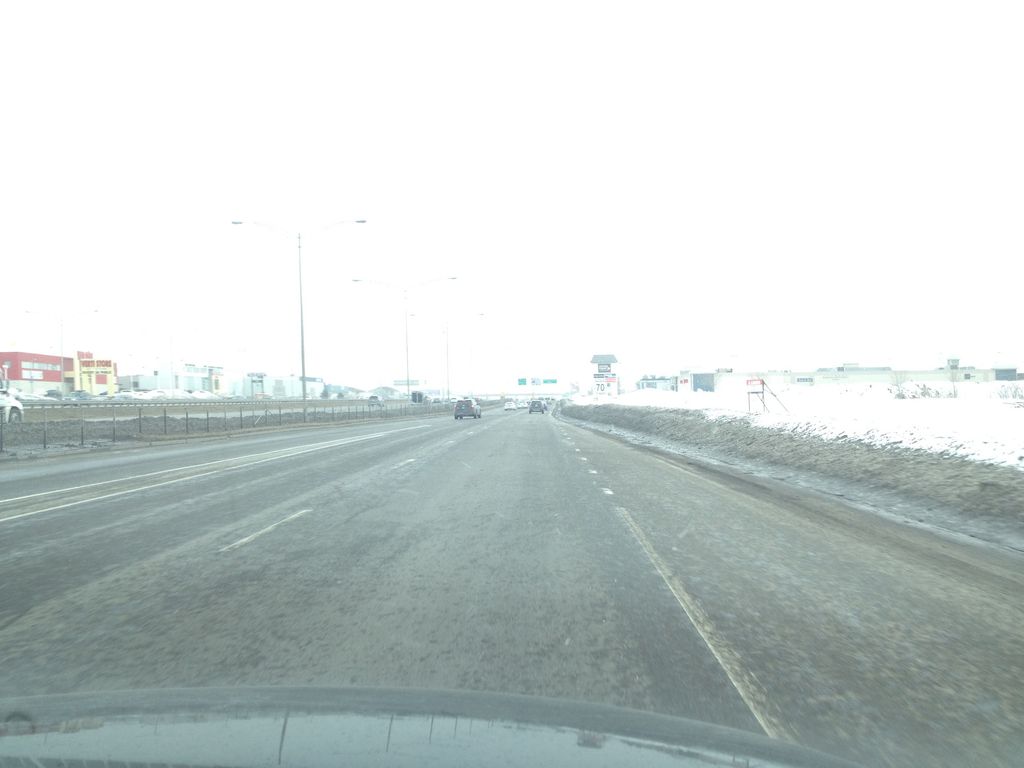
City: montreal